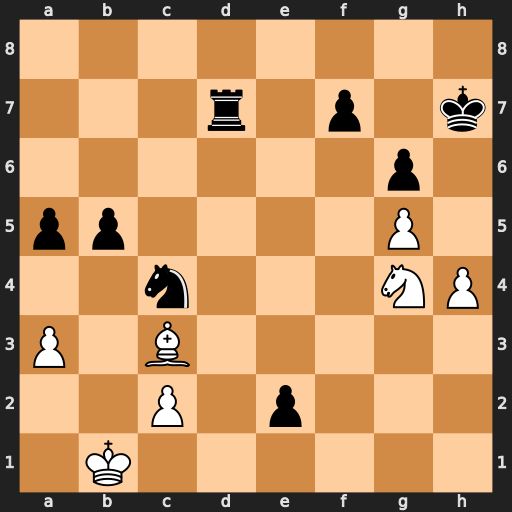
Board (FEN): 8/3r1p1k/6p1/pp4P1/2n3NP/P1B5/2P1p3/1K6
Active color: w
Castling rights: -
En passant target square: -
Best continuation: Nf6+ Kh8 Nxd7+